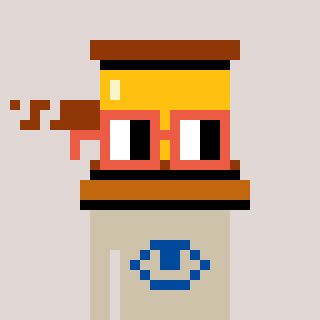
a pixel art character with square orange glasses, a gavel-shaped head and a bege-colored body on a warm background